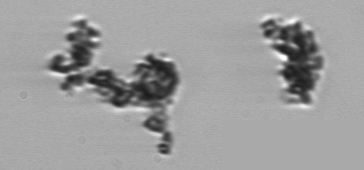
Label: Thalassiosira_TAG_external_detritus